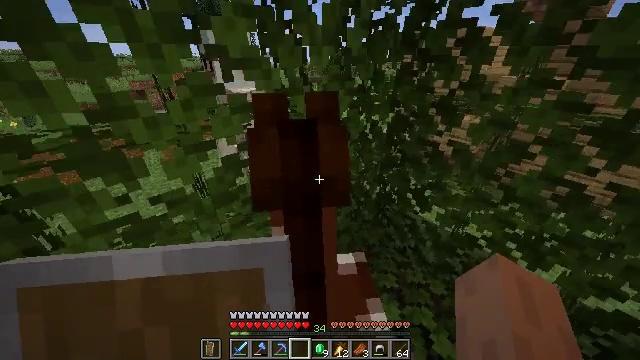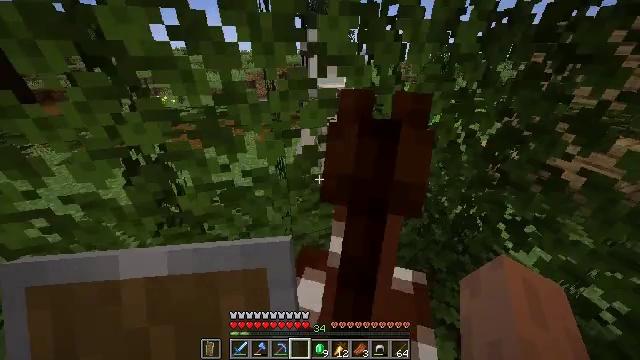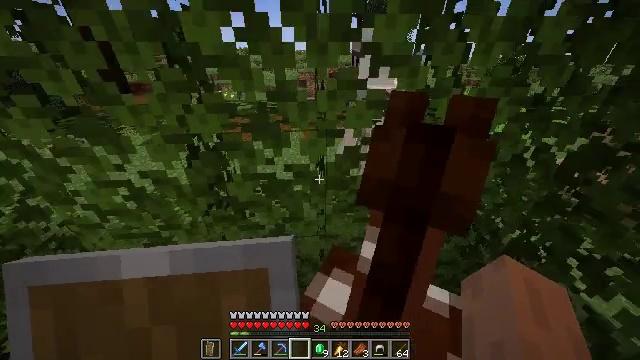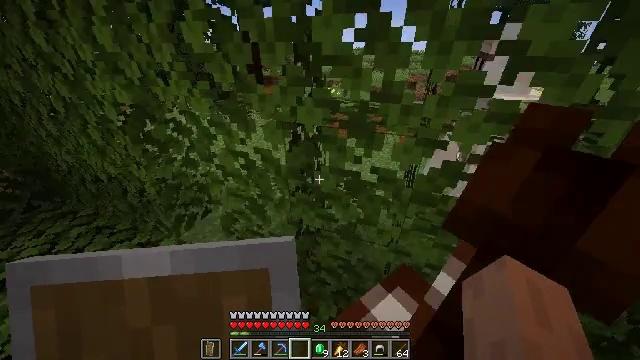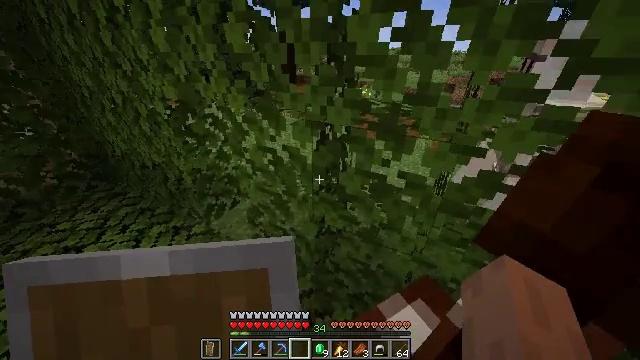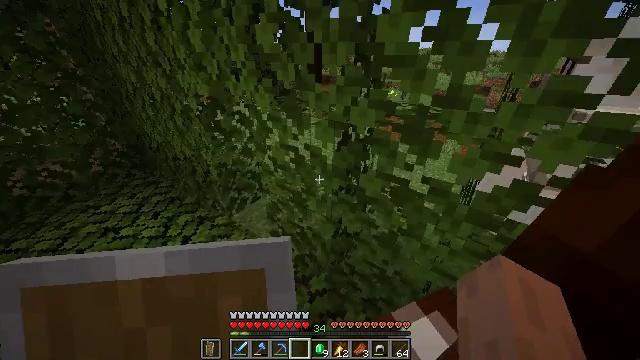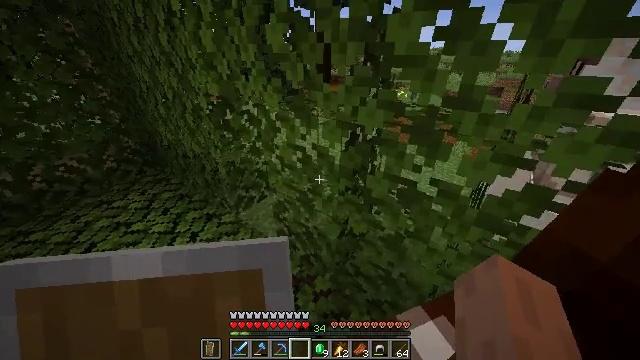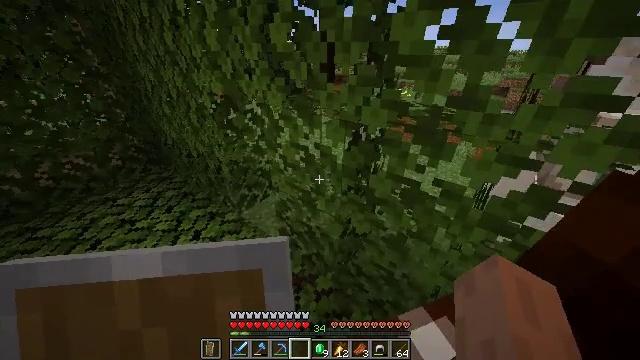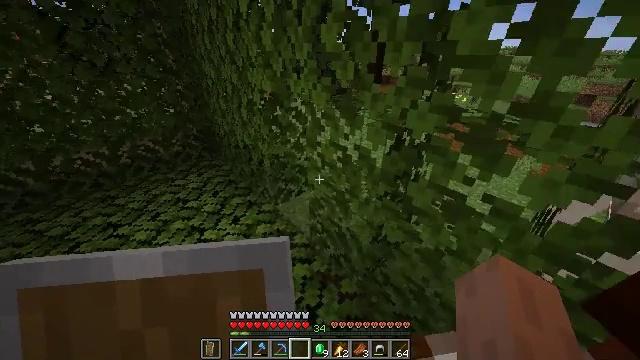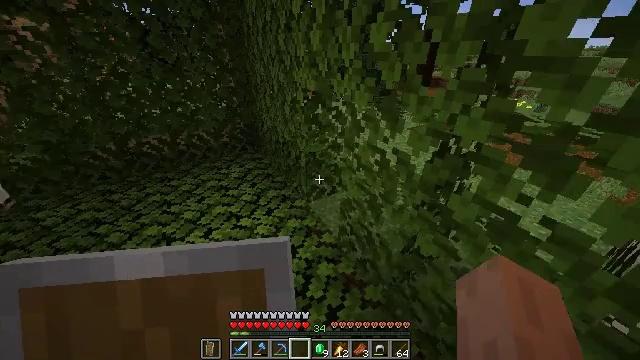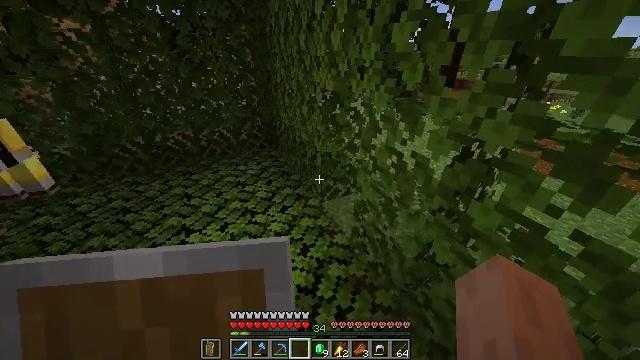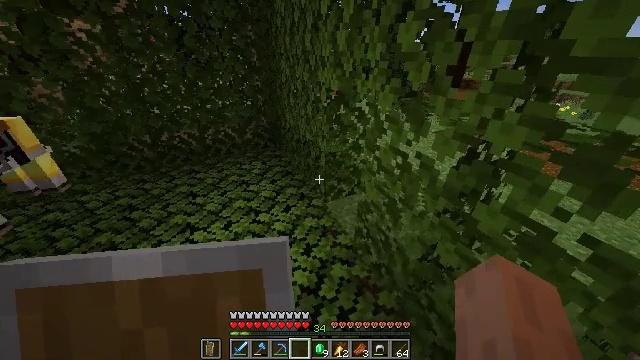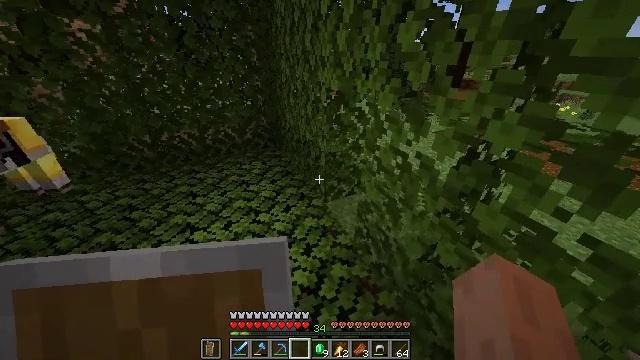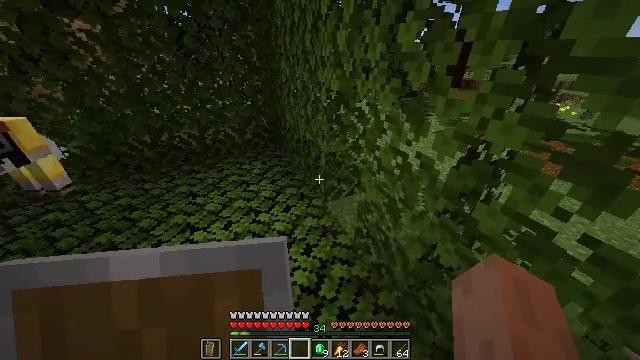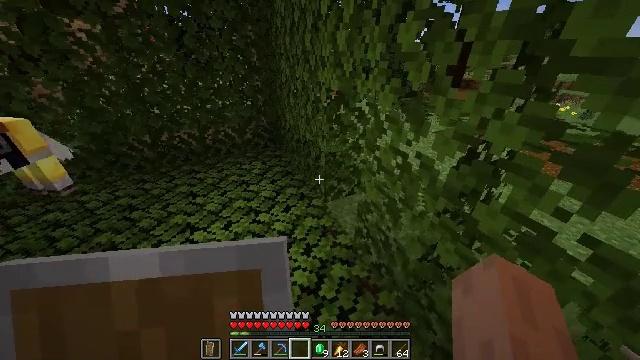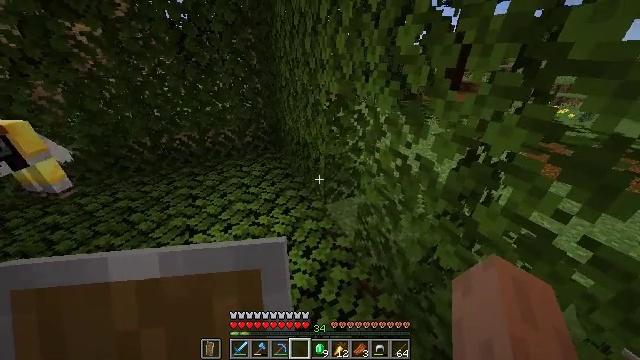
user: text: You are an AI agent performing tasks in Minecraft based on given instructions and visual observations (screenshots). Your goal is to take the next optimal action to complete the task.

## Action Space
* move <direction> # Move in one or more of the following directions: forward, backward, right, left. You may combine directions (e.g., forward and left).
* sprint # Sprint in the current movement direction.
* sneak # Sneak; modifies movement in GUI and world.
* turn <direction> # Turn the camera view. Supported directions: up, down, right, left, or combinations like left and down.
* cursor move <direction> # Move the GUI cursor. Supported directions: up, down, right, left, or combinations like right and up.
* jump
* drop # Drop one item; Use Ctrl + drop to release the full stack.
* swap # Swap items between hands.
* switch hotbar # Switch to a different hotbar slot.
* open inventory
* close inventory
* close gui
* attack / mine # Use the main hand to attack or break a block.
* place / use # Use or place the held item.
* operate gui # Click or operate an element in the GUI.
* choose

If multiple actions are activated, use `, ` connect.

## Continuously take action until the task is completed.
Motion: motion action
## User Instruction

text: Break oak leaves from the trees.
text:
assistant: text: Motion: move forward and move left, sprint, turn left, close inventory
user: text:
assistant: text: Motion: move forward and move left, sprint, turn left, close inventory
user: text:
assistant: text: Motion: move forward and move left, sprint, turn left, close inventory
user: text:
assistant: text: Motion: move forward and move left, sprint, turn left, close inventory
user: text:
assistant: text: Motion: move forward and move left, sprint, turn left
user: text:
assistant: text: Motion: move forward and move left, sprint, turn left
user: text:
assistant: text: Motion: move forward and move left, sprint, turn left
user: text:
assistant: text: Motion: move forward and move left, sprint, turn left
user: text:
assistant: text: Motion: move forward and move left, sprint, turn left
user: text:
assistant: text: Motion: move forward and move left, sprint, turn left, open inventory
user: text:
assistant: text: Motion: move forward and move left, sprint, open inventory
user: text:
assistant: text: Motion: move forward and move left, sprint, open inventory
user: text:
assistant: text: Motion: move forward and move left, sprint, open inventory
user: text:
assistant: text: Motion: move forward and move left, sprint
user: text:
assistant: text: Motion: move forward and move left, sprint
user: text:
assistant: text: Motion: move forward and move left, sprint, turn right and up
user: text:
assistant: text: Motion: move forward and move left, sprint, turn right and up
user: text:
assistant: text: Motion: move forward and move left, sprint
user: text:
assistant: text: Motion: move forward and move left, sprint, close inventory
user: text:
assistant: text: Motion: move forward and move left, sprint, turn right, close inventory
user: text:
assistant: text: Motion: move forward and move left, sprint, turn right, close inventory
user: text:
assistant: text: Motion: move forward and move left, sprint, turn right, close inventory
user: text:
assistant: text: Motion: move forward and move left, sprint, turn right
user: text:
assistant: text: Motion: move forward and move left, sprint, turn right
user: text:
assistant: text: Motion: move forward and move left, sprint
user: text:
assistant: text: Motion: move forward and move left, sprint
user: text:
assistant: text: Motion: move forward and move left, sprint
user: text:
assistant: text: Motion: move forward and move left, sprint
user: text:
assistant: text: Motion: move forward, sprint, turn right
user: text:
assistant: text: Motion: turn right